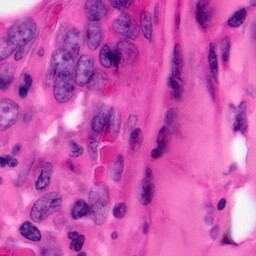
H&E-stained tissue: Pancreatic